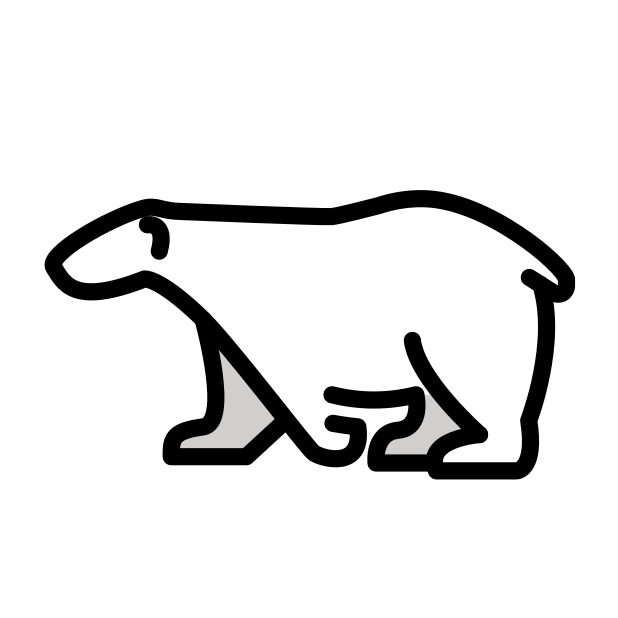
polar bear